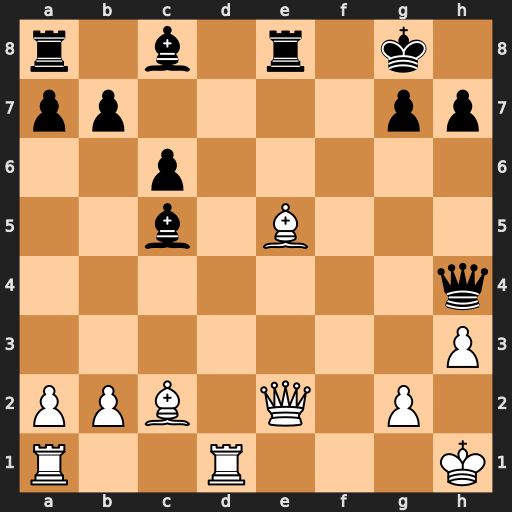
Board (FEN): r1b1r1k1/pp4pp/2p5/2b1B3/7q/7P/PPB1Q1P1/R2R3K
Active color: w
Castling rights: -
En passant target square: -
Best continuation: Bb3+ Be6 Rd7